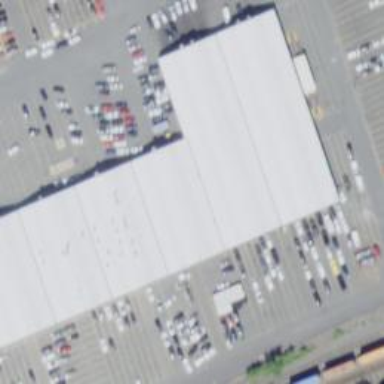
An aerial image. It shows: Retail building.